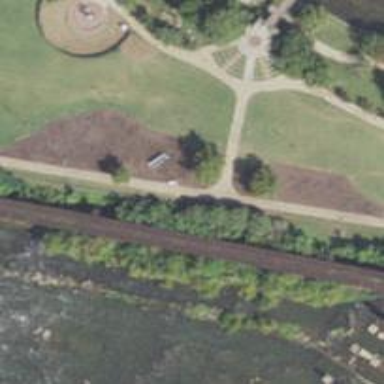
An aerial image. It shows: Historic memorial.